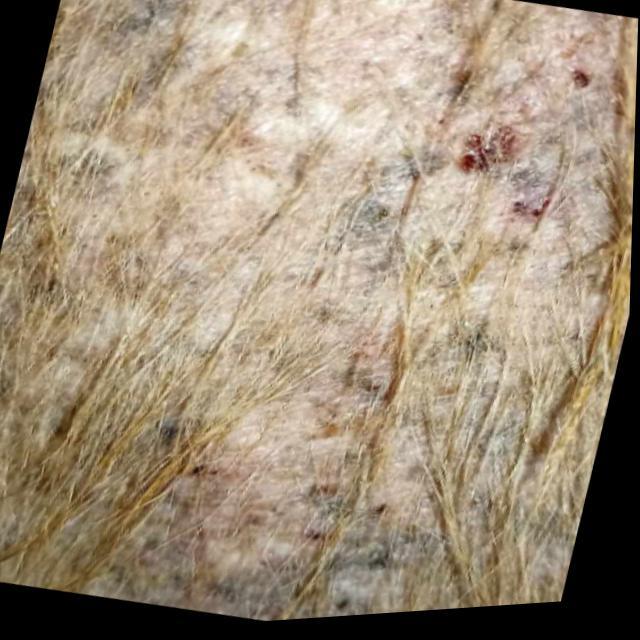
Canine demodicosis (Demodex mange) — caused by Demodex canis mites. Presents with alopecia, follicular papules, pustules, and comedones. Often localized on face and forelimbs.